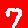
Digit: 7